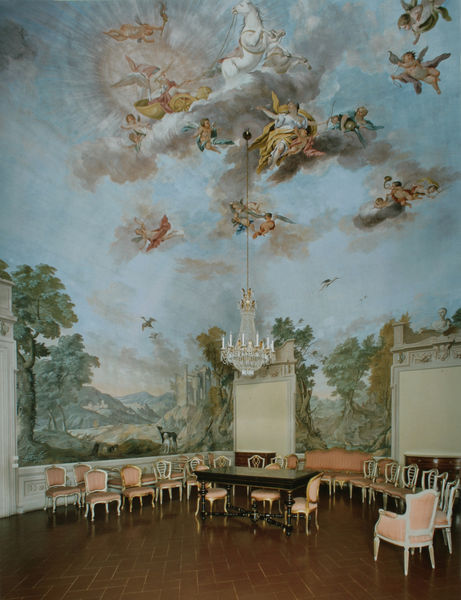
Titel: Sala di Diana: Apoll auf dem Sonnenwagen und Diana mit Gefolge über allseits offenem Landschaftspanorama
Künstler: Giuseppe Gricci
Standort: Florenz
Institution: Villa Poggio Imperiale
Schlagwörter: baum, blau, flügel, gemälde, gott, himmel, vogel, weiß, wolken, bäume, gelb, grün, landschaft, braun, lampe, licht, pastell, raum, stuhl, stühle, terasse, tisch, zimmer, gebäude, hund, hunde, park, schloss, wolke, wand, arm, barock, rahmen, bild, möbel, felder, hügel, natur, vögel, sonne, boden, gold, interieur, sessel, decke, rokkoko, rokoko, rosa, wald, pferd, pferde, rund, turm, engel, putte, putto, sattel, zügel, schrank, schreibtisch, sofa, ecke, ente, türen, parkett, berge, hügellandschaft, idylle, kutsche, bank, saal, schemel, wagenrad, kuppel, beobachter, könig, gestühl, polster, salon, tapete, büste, wandgemälde, wandmalerei, woken, kerze, türrahmen, kerzen, kronleuchter, leuchter, lüster, stuck, foto, fotografie, wände, eingänge, fugen, ruine, gewölbe, sonnenstrahl, flamme, burg, palast, übergang, strahlen, wurzel, fliesen, strahl, mythologie, schimmel, bänke, halbkreis, kerzenleuchter, wurzeln, portale, kristall, windhund, ross, götter, musen, sonnenstrahlen, himmel blau, wagenräder, goldenes zeitalter, deckengemälde, fresko, apoll, streitwagen, büsten, himmelswagen, pferdegespann, phaeton, rösser, sonnenwagen, heilig, putten, gothik, steinboden, illusion, putti, fackel, pegasus, abgerundet, ludwig, deckenmalerei, wölbung, rotunde, apotheose, fliesenboden, arcadien, illusionsmalerei, konferenz, versailles, schlosss, seraphim, deckenbemalung, plafond, augentäuschung, betuhlung, bezüge, blausaal, himmelwagen, kristallleuchter, kristallüster, kronleuter, polstermöbel, recamiere, sonnenwaagen, stühl', terassee, vermauert, weitwinkel, deckegemälde, szuhl, barkett, euchter, deckgemälde, gewölb, tisch stühle öfen, kachelöfen, lüstertisch